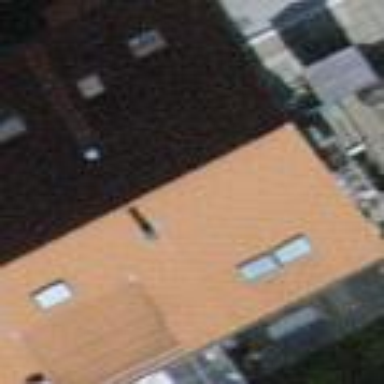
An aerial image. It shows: Terrace building.